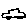
Label: car